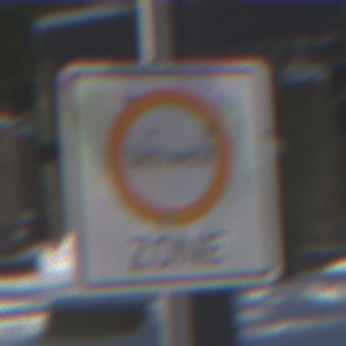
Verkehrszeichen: BeginnUmweltzone
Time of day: MorningAfternoon
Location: Outdoor (Special)
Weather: Clear
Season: Winter
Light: Natural